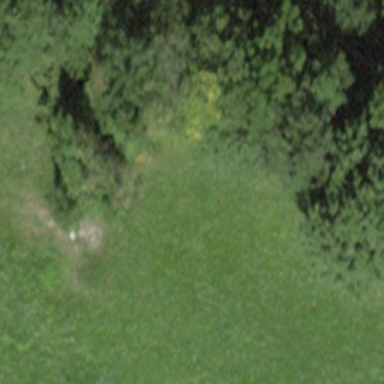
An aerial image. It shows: Forest area.